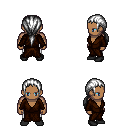
a pixel art fantasy rpg character, male body template, human, dark skin, brown robe, white pants, white ponytail hairstyle, black shoes, four views (front, back, left, right), 2x2 character sprite sheet, small pixel art, hard edges, no anti-aliasing